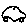
Label: car